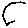
Label: hexagon